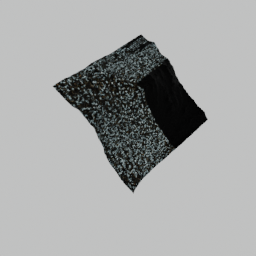
Label: nature